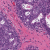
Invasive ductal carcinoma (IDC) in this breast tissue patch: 0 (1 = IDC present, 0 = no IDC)